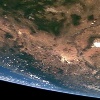
Label: land